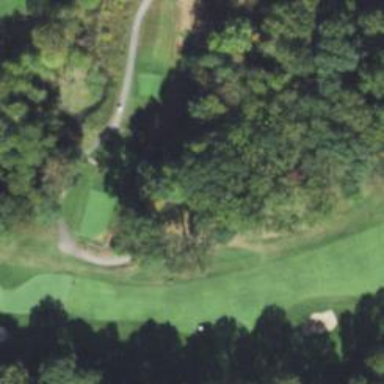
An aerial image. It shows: Pathway for golfing.